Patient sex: M
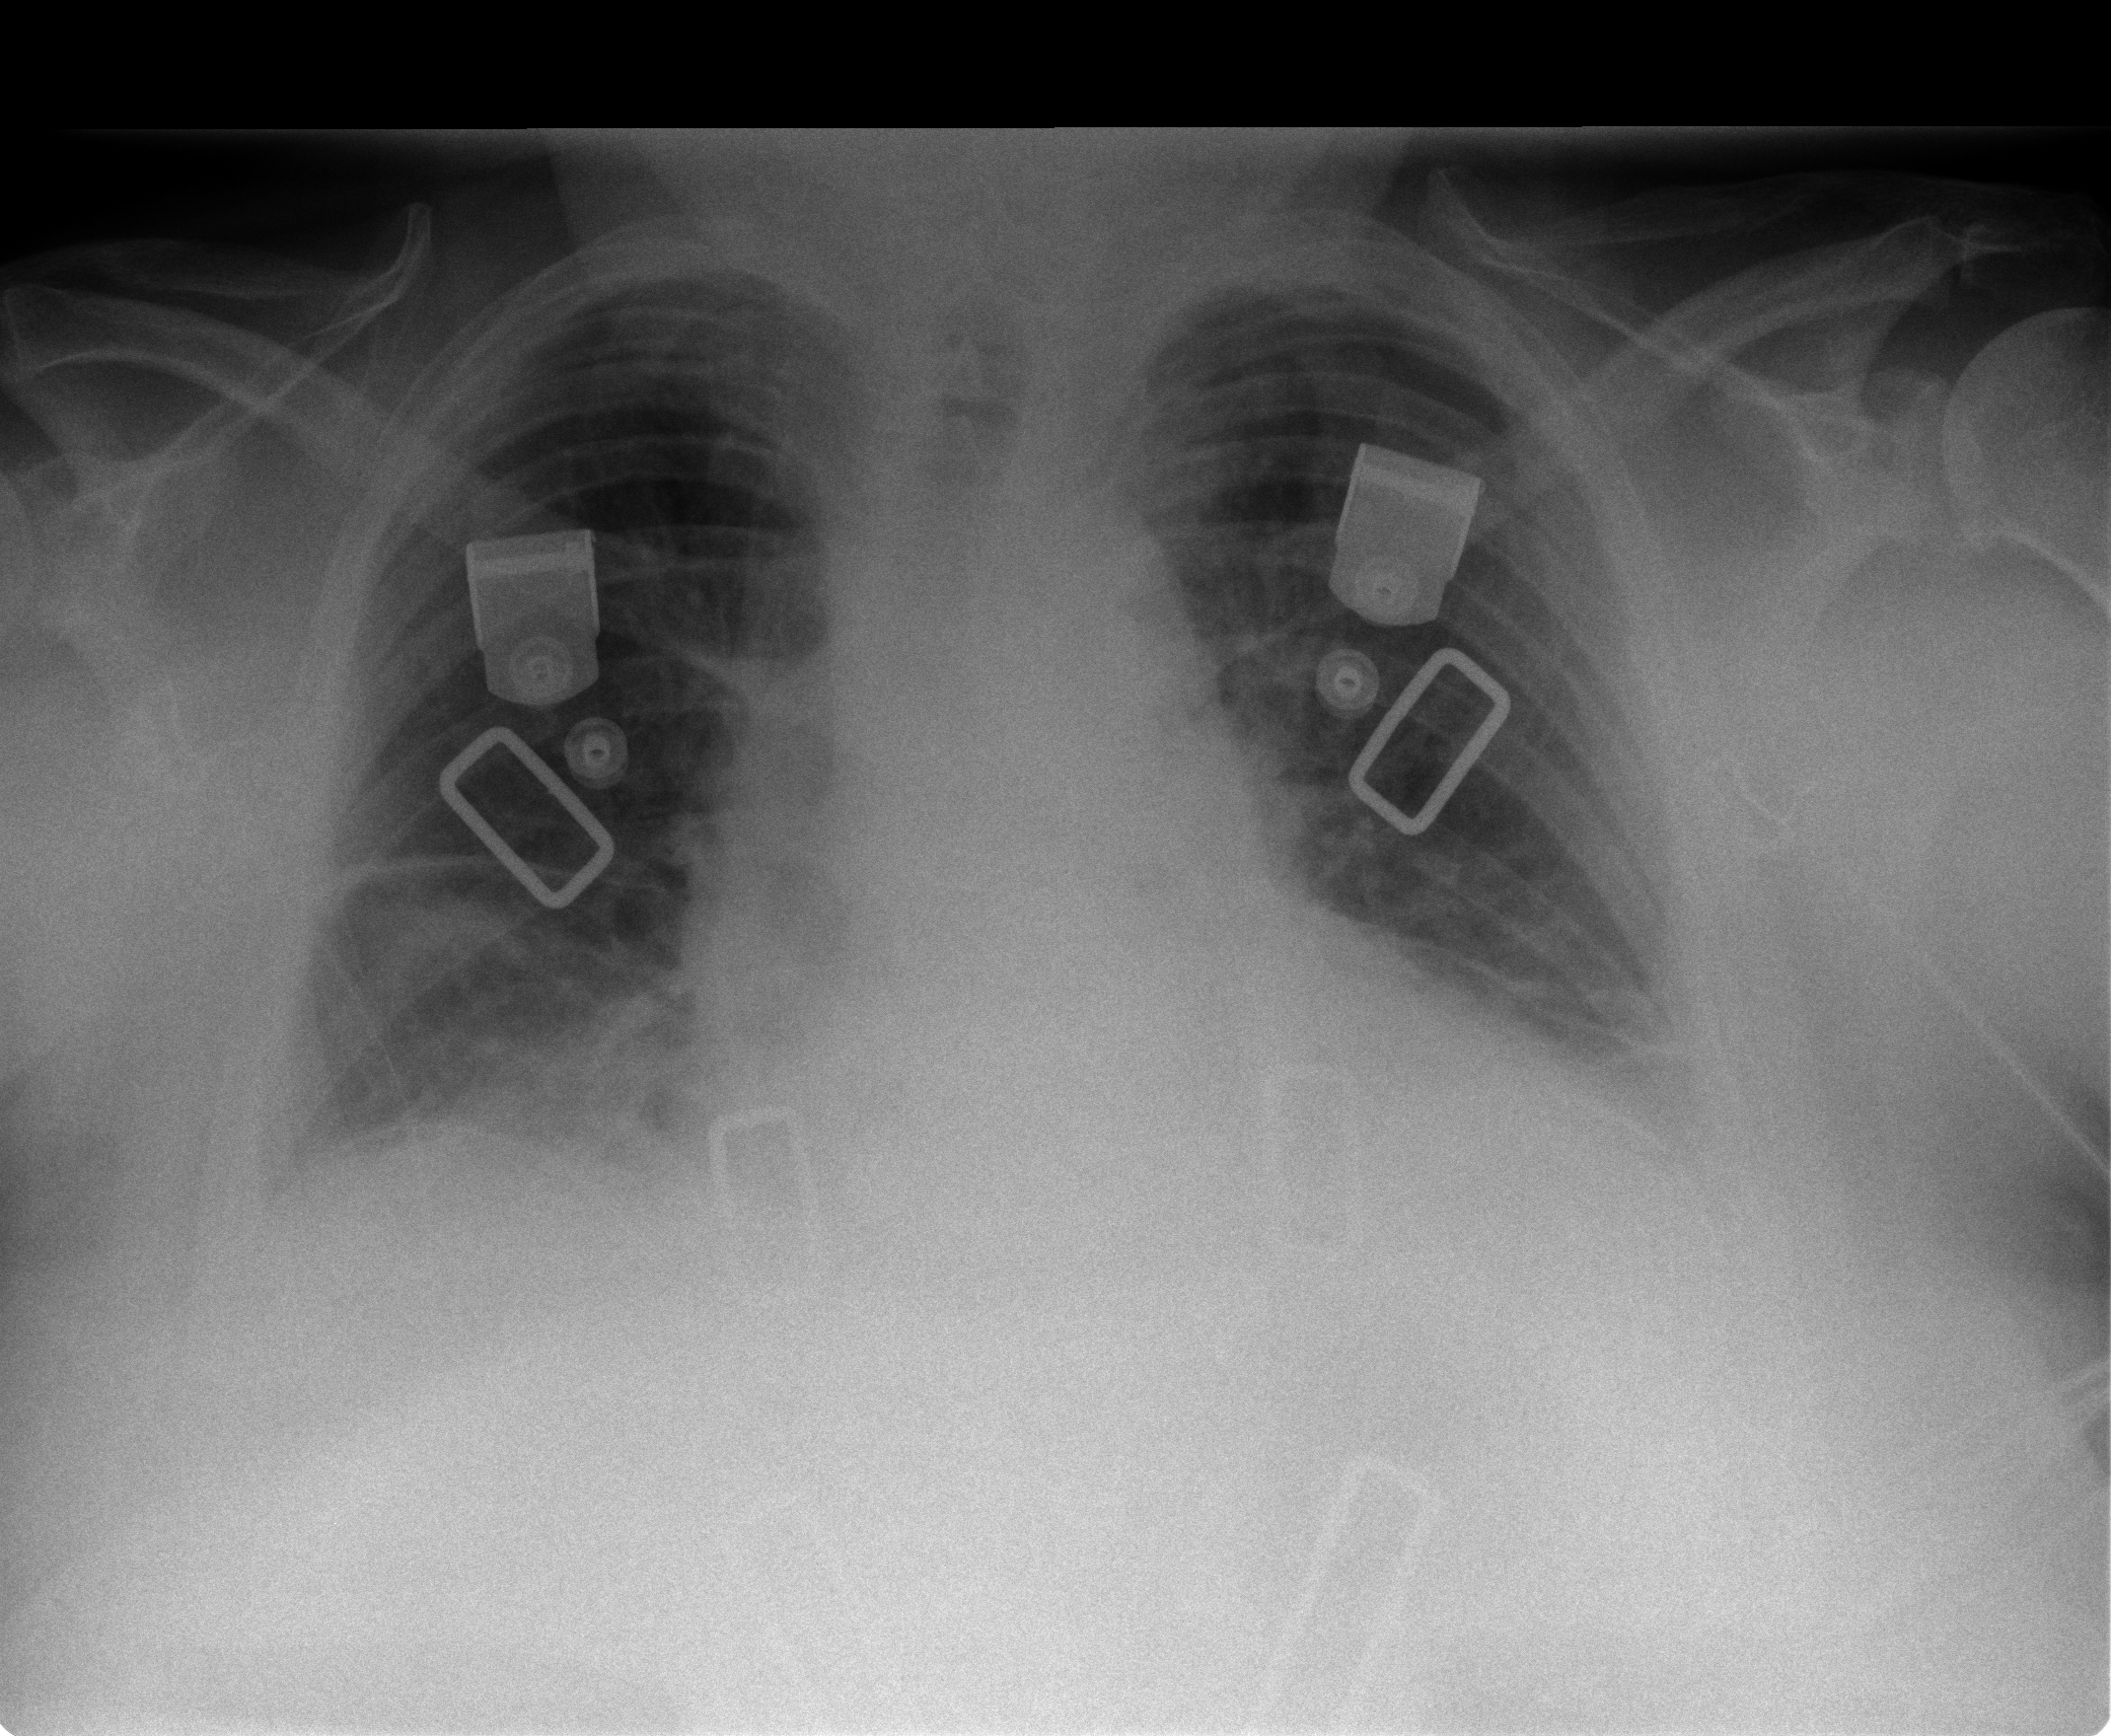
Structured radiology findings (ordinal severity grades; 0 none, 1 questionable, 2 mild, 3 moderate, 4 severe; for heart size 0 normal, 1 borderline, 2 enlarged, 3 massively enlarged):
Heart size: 2
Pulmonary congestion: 0
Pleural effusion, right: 1
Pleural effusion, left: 2
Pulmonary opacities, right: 1
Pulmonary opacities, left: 0
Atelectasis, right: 2
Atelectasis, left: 2